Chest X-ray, PA view. Patient: 57 years old, sex F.
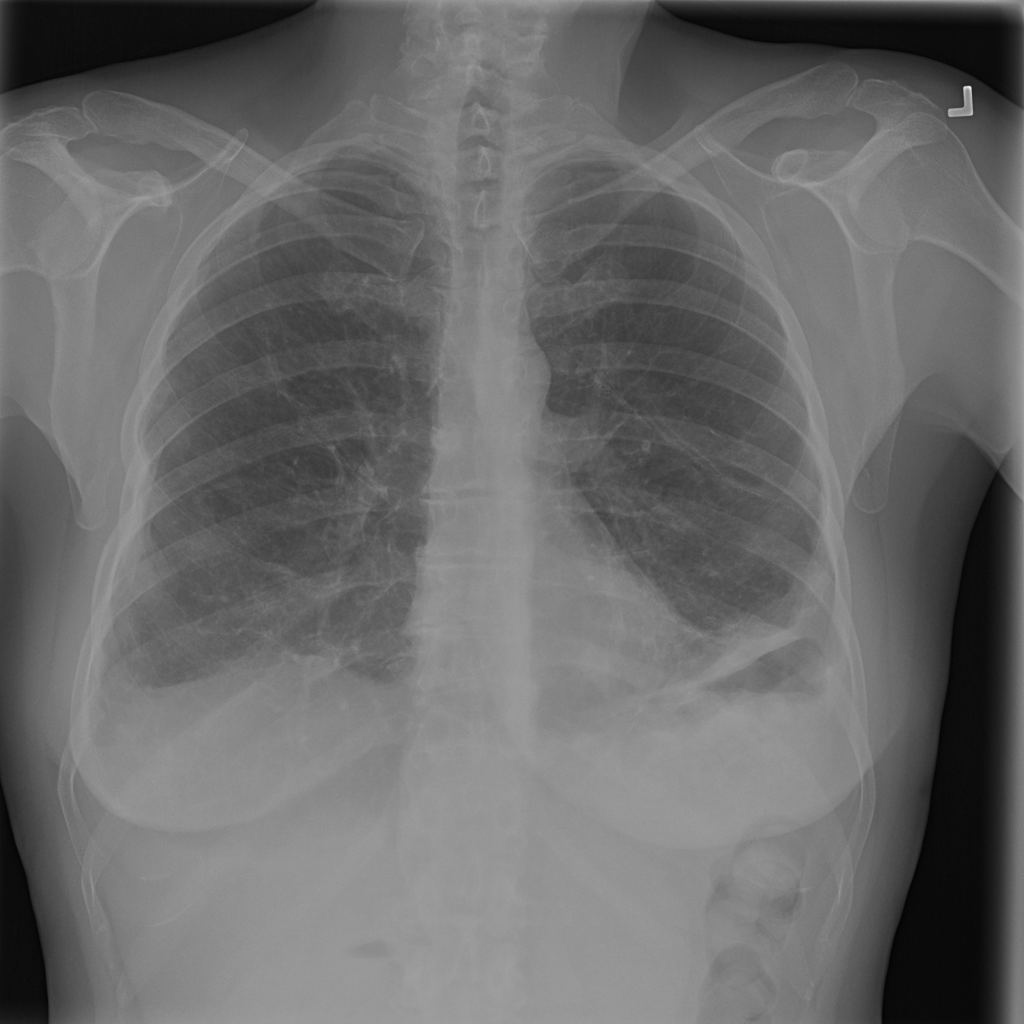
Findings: No Finding